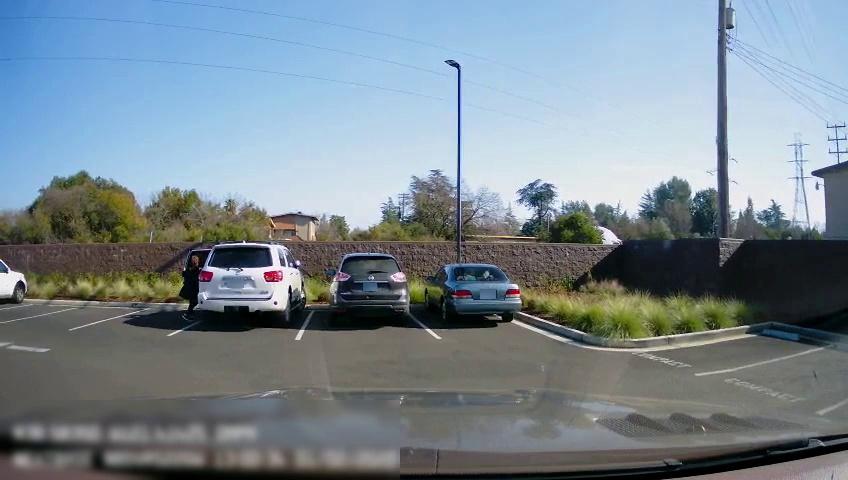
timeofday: Day
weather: Sunny
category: Drivable Space
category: Vehicles | Car
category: Vehicles | SUV
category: Vehicles | SUV
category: Pedestrians
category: Vehicles | SUV